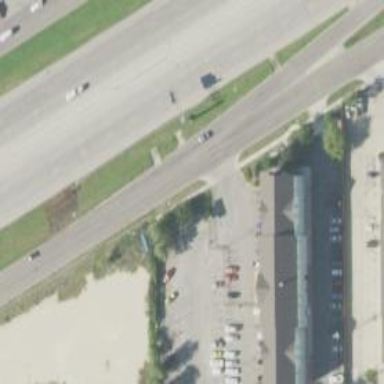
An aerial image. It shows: Secondary road with asphalt surface and frontage road.